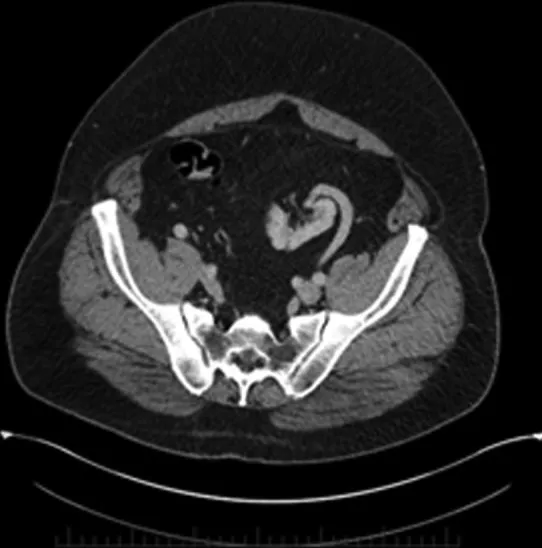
Case 1:CT urogram; axial image showing the medial location of a congenital pelvic kidney, which is rotated with renal vein in the lateral position.
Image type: radiology (ct)